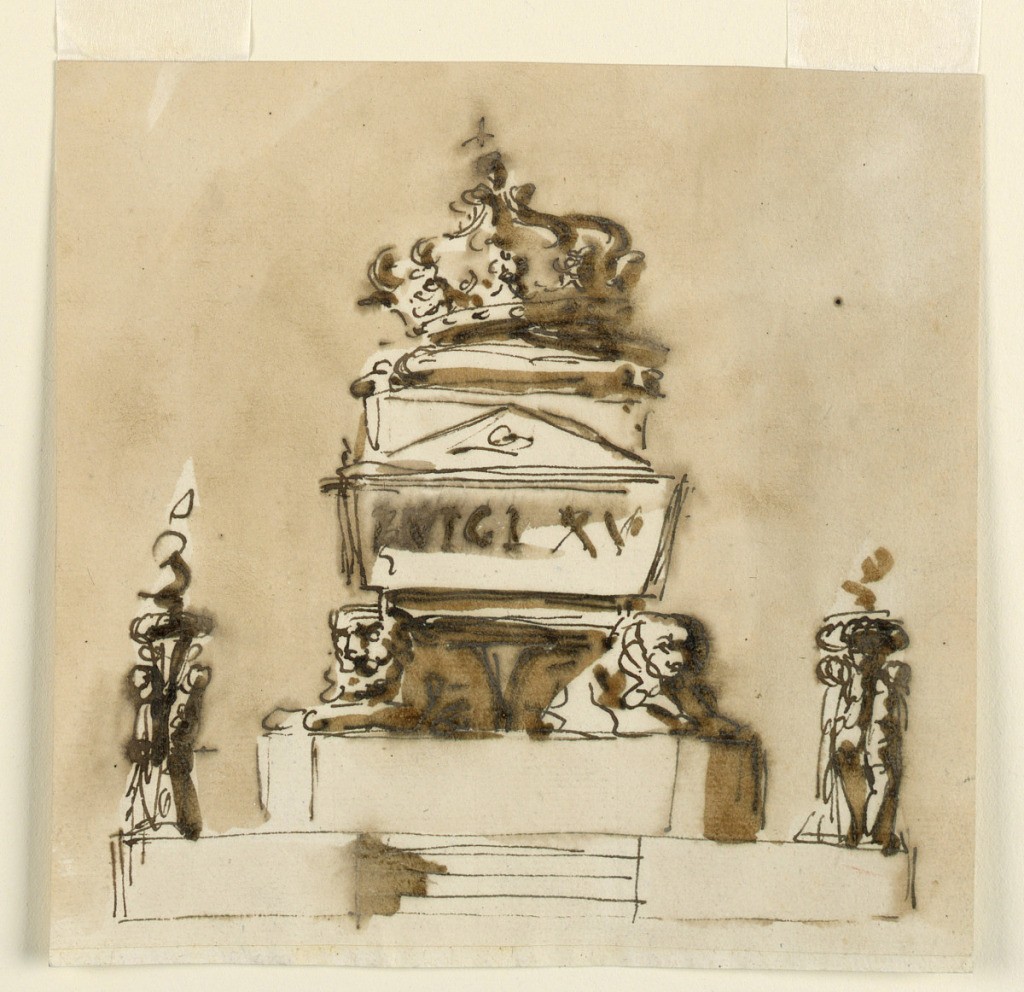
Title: Funeral Decorations for King Louis XVI of France
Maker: Giuseppe Barberi, Italian, 1746–1809
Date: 1775
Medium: Pen and brown ink, brush and brown wash on lined off-white laid paper
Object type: Drawing
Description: A variation of 1938-88-1320. Below is a bse with steps in the center, and candelabra upon the corners: women support a bag-like calyx with the flame. The sides of the body of the sarcophagus have the shape of trapezia. On the top is the relevant motif in 1938-88-1308.